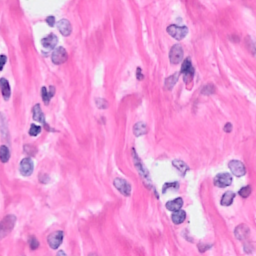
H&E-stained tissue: Breast